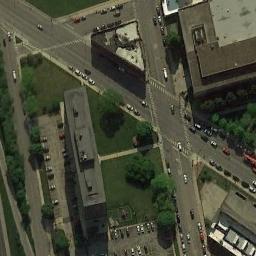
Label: intersection